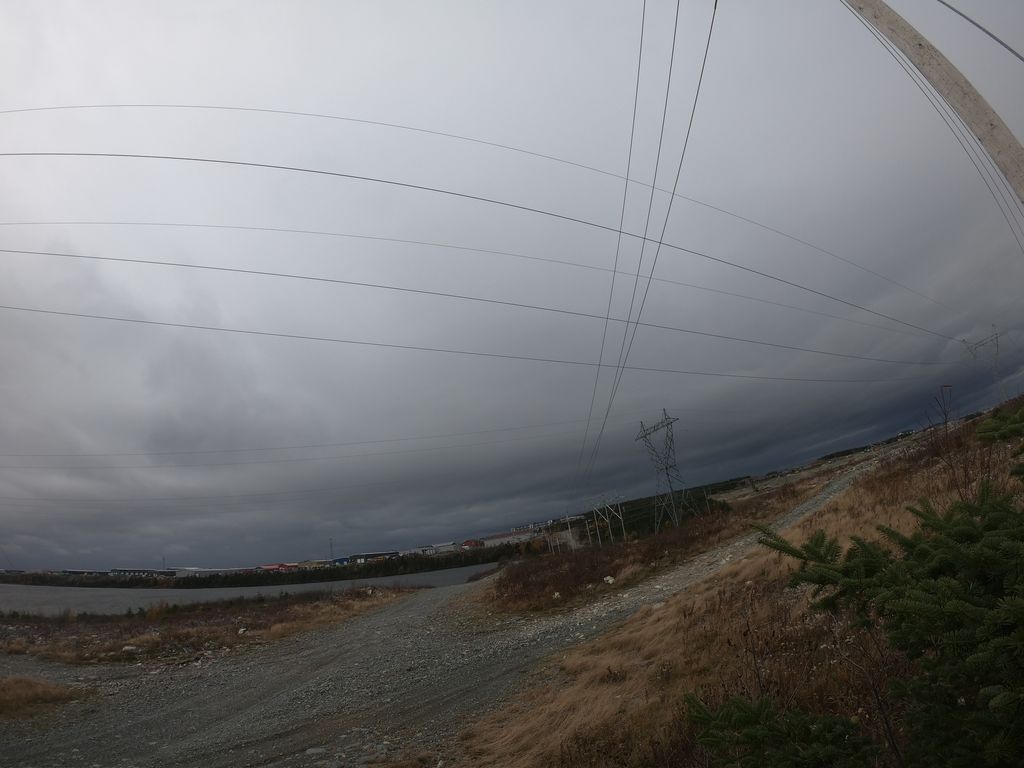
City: st_johns